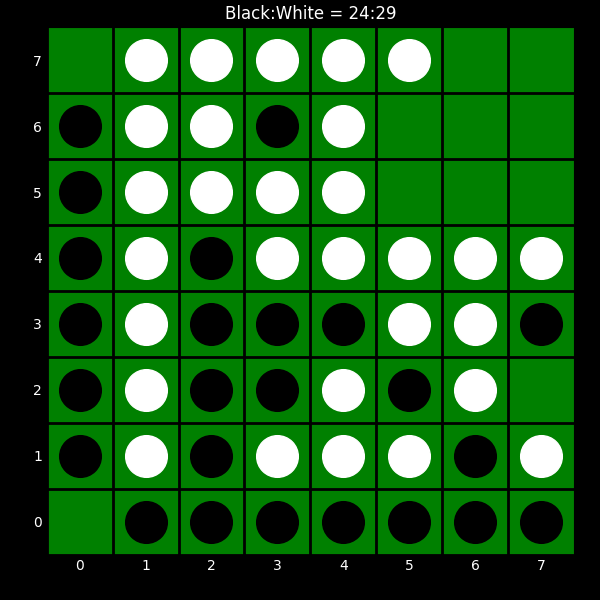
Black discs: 24
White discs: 29